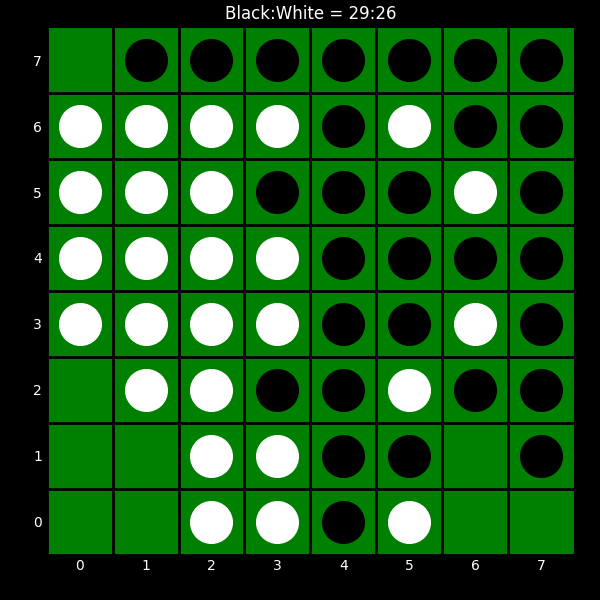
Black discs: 29
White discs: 26